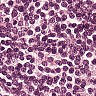
Metastatic tissue present: no